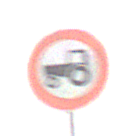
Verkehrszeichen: VerbotKraftfahrzeugeZuegeNichtSchneller25
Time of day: MorningAfternoon
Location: Outdoor (Nature)
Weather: Overcast
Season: NotSpecified
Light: Natural